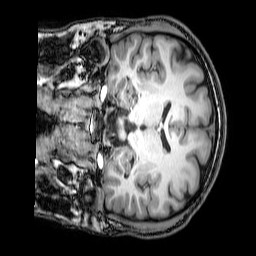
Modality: T1w
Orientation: coronal
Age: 25
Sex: male